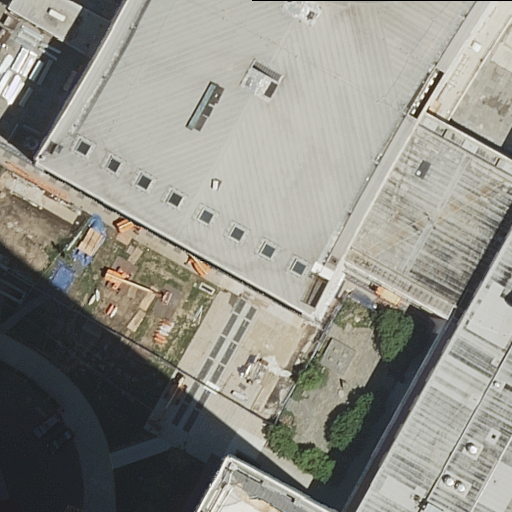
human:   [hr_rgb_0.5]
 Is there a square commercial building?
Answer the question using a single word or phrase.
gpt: no

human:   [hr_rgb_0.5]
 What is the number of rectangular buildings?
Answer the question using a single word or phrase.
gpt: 2

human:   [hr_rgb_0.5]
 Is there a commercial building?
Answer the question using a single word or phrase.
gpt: no

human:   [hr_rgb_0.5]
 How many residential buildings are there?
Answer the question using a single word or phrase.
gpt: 1

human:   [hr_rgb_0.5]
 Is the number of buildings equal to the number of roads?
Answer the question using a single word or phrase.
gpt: no

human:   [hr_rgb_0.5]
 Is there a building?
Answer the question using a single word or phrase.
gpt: yes

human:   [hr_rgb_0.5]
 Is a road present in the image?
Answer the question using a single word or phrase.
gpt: yes

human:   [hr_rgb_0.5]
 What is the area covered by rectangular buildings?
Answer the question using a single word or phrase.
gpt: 3m2

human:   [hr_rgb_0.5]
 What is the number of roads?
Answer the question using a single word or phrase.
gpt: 6

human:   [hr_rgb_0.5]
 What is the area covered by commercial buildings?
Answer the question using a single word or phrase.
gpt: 0m2

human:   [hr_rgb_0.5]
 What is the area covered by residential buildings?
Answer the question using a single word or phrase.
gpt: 1m2

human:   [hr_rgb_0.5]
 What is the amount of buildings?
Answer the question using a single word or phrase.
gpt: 2

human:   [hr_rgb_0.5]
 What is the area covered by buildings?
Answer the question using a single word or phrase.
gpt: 3m2

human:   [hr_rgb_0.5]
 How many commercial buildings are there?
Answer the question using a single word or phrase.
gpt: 0

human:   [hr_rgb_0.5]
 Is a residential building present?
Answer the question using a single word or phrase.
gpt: yes

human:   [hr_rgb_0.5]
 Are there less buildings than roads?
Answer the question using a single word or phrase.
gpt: yes

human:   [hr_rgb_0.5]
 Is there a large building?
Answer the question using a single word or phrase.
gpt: no

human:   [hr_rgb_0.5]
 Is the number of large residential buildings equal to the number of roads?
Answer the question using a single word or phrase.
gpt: no

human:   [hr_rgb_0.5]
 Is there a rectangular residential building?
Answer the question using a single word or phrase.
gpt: yes

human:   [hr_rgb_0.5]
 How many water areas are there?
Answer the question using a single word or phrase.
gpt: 0

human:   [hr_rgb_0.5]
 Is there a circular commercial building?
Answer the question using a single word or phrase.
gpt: no

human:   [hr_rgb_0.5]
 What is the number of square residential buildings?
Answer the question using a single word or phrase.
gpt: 0

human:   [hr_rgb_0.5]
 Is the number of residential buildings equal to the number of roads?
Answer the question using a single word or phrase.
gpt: no

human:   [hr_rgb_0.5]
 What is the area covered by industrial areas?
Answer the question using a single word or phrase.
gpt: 0m2

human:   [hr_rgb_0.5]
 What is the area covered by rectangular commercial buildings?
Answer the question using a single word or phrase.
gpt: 0m2

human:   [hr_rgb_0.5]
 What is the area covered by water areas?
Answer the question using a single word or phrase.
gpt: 0m2

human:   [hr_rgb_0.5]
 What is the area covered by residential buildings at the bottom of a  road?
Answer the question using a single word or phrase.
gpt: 1m2

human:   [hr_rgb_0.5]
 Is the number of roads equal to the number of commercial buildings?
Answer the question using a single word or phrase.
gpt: no

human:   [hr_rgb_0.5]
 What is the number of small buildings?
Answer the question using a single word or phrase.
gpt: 2

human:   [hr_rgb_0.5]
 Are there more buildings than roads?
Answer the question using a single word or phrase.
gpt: no

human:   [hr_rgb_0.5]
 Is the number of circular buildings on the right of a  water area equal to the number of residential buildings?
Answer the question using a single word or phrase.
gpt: no

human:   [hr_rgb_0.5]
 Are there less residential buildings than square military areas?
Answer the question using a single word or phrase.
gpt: no

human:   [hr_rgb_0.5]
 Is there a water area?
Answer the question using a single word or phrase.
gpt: no

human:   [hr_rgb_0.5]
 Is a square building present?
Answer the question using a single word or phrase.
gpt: no

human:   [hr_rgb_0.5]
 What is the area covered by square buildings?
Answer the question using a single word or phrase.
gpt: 0m2

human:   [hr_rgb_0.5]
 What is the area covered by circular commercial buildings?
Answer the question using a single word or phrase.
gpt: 0m2

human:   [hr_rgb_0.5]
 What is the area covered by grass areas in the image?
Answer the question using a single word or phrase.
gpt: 0m2

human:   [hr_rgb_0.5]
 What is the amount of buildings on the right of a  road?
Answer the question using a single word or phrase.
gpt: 1

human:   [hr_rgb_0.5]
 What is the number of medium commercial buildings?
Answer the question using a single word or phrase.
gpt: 0

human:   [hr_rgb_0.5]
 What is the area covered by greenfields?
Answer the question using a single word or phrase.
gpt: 0m2

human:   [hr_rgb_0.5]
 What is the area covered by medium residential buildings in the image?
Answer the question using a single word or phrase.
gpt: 0m2

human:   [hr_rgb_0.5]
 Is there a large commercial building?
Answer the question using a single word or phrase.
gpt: no

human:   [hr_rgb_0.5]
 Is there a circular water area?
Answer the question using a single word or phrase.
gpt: no

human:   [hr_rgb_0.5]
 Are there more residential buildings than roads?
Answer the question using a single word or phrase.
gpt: no

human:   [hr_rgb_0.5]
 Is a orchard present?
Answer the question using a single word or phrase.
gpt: no

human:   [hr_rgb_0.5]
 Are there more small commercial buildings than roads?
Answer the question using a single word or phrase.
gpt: no

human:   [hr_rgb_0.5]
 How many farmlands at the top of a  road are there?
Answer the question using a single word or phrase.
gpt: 0

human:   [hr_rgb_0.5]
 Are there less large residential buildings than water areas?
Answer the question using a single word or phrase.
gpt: no

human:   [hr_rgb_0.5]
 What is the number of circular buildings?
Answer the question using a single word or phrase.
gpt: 0

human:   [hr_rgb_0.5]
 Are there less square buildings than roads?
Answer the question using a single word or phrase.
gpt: yes

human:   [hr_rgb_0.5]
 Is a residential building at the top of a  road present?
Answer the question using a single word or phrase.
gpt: no

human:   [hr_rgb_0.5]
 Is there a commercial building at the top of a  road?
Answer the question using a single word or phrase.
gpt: no

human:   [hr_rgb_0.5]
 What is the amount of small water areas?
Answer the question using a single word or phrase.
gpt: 0

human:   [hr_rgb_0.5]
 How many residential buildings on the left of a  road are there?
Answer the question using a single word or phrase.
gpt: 1

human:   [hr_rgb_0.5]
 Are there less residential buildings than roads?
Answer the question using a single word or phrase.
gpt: yes

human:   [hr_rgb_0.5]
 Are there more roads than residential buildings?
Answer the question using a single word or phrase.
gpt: yes

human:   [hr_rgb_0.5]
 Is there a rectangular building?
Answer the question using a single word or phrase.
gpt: yes

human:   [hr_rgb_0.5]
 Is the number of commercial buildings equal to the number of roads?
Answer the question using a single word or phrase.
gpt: no

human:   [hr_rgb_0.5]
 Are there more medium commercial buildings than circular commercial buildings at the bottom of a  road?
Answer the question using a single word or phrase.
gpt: no

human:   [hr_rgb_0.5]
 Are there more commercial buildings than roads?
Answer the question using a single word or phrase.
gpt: no

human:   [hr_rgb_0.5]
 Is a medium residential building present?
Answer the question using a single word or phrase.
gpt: no

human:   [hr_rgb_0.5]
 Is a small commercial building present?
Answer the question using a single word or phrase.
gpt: no

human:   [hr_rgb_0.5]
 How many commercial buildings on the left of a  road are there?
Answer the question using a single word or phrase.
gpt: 0

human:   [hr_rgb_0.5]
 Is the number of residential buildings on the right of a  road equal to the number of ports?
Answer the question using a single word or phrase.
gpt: no